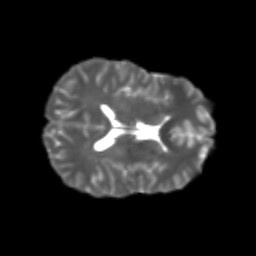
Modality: T2w
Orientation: axial
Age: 21
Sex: male
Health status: healthy
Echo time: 0.074 s